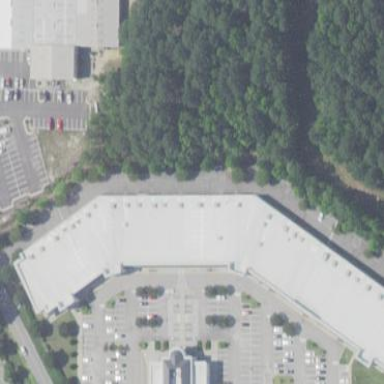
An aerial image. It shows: Retail building that serves as mall.